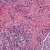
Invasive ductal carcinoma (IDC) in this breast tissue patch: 1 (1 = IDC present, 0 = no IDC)